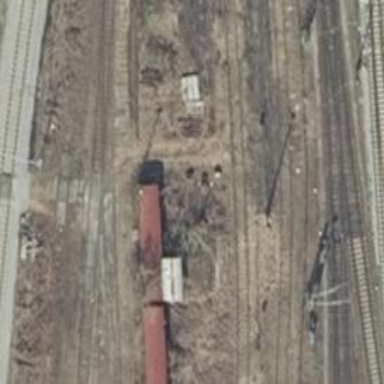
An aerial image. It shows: Abandoned railway.